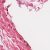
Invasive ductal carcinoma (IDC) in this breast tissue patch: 0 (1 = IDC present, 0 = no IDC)